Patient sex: F
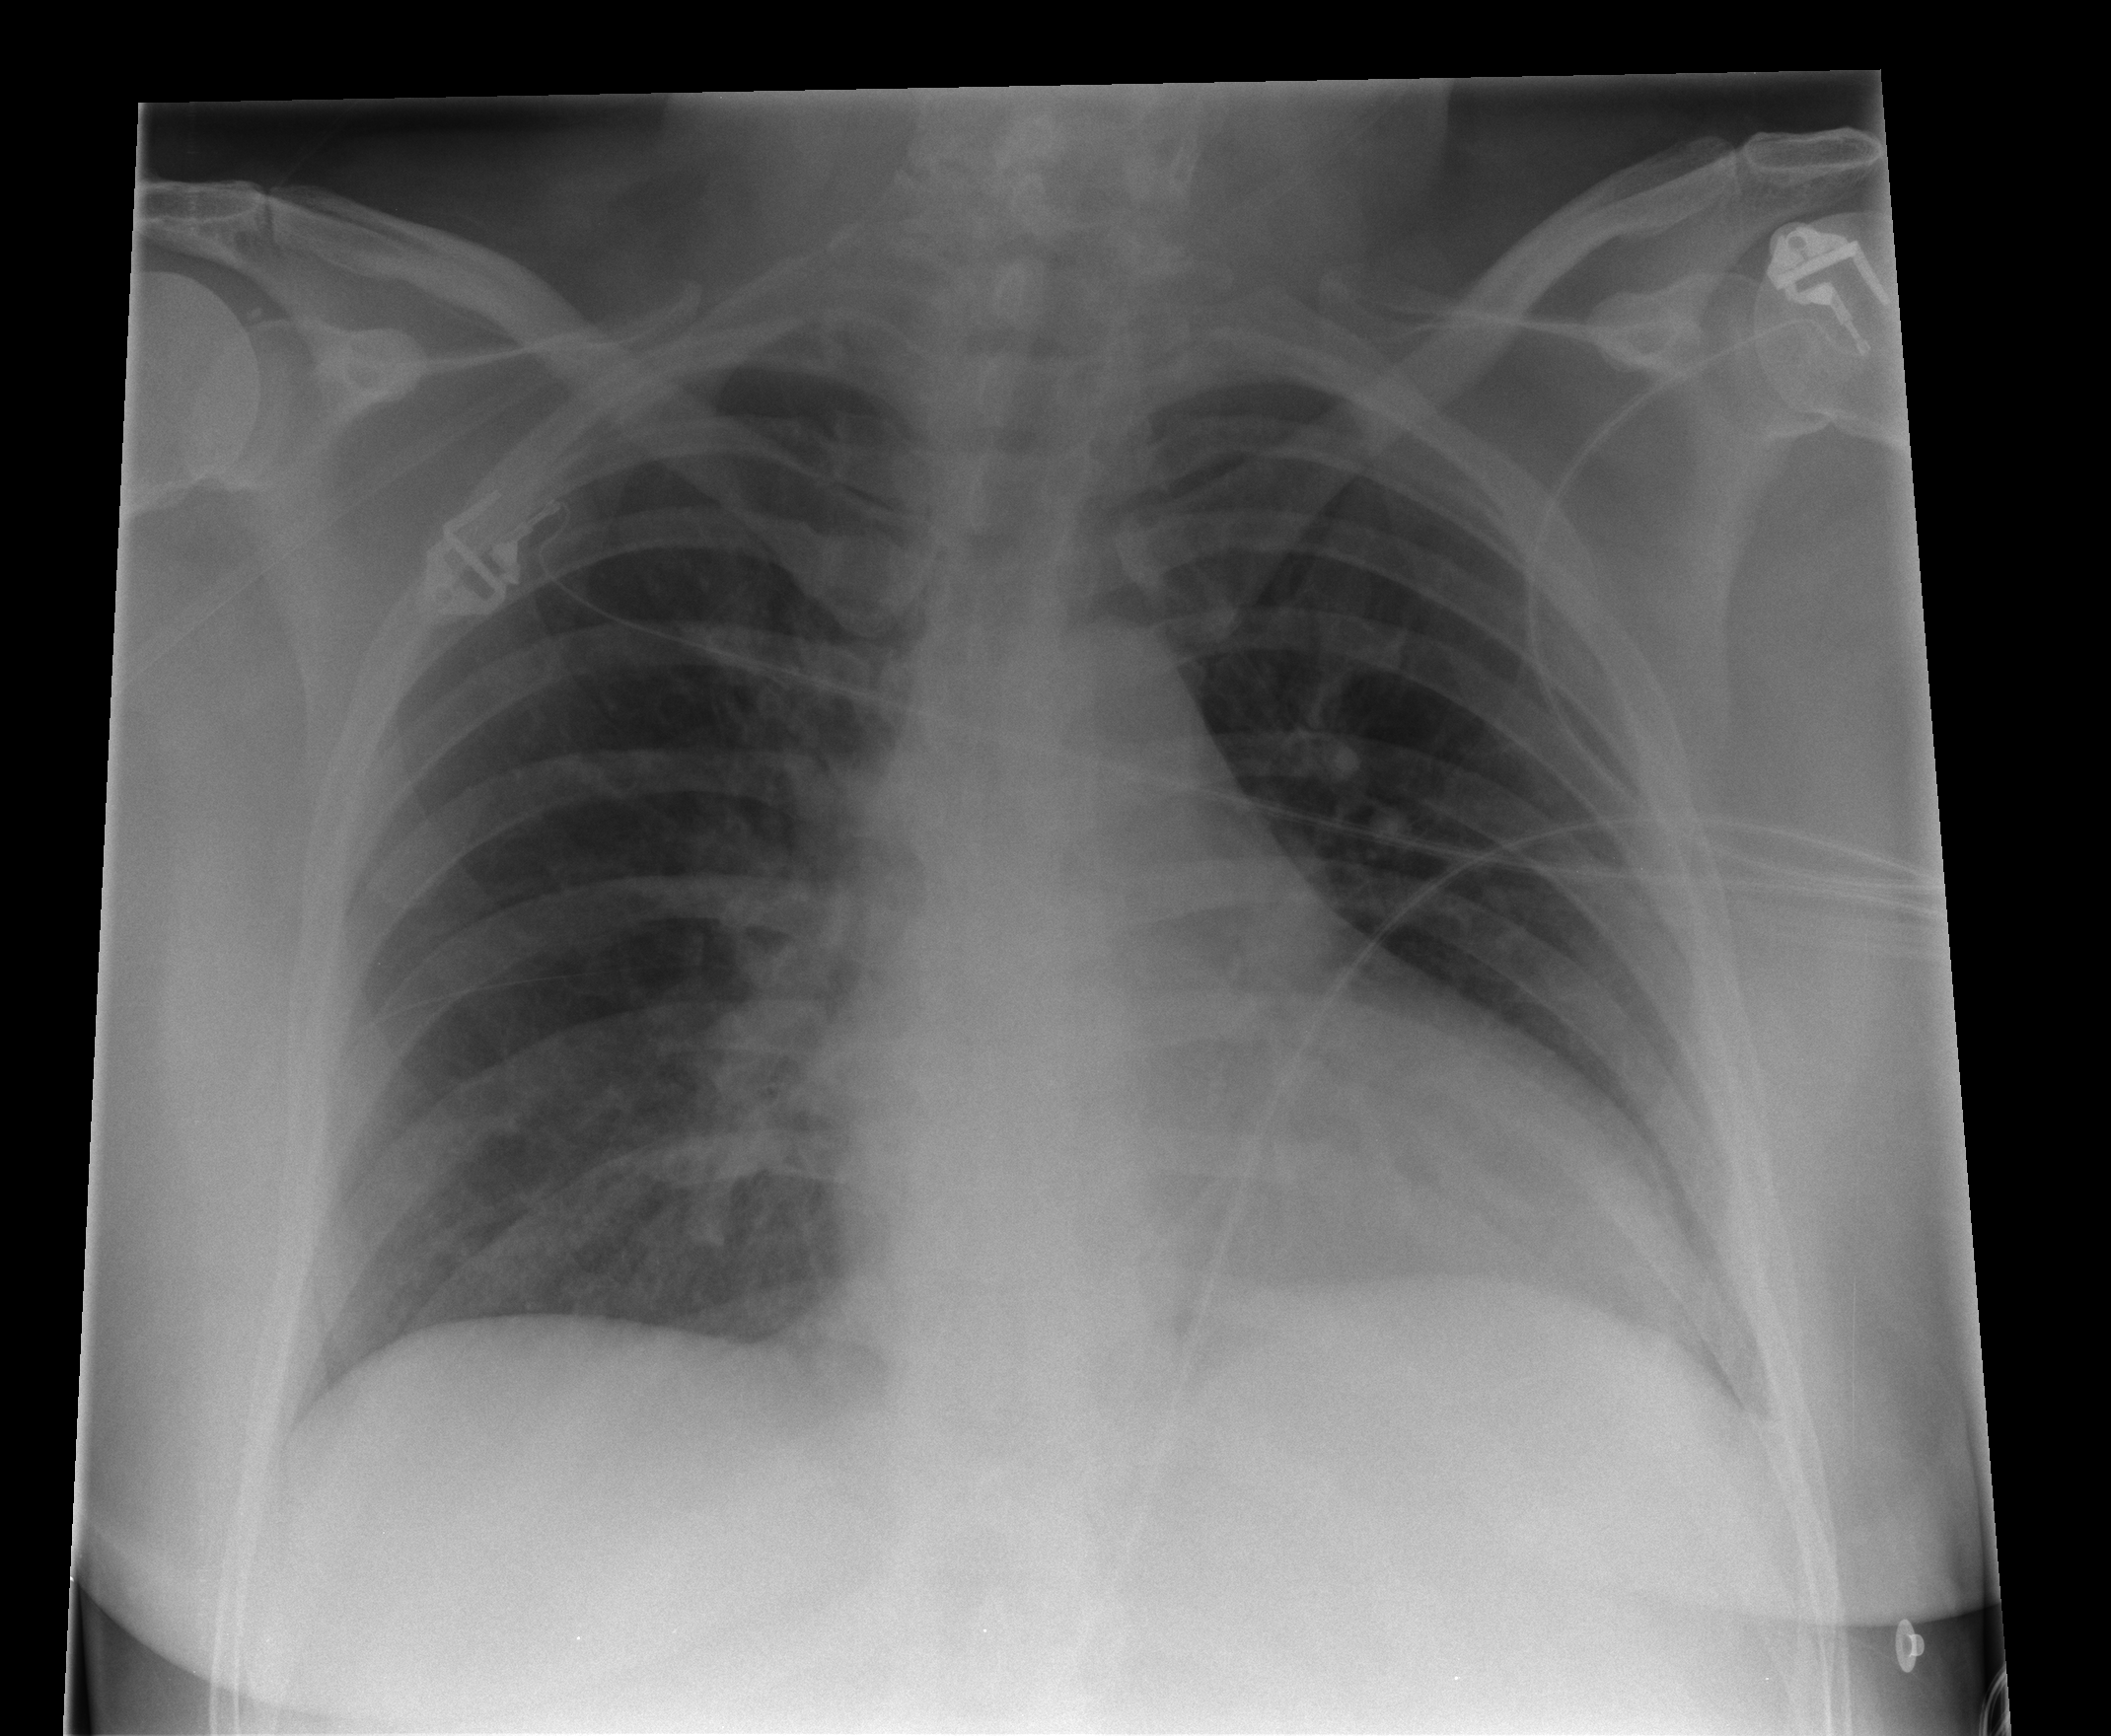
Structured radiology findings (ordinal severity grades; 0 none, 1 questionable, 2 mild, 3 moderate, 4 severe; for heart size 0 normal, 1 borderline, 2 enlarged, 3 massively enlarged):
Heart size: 2
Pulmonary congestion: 0
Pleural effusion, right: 0
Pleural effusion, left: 0
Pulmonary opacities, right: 0
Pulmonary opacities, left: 0
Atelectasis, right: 2
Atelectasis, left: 2